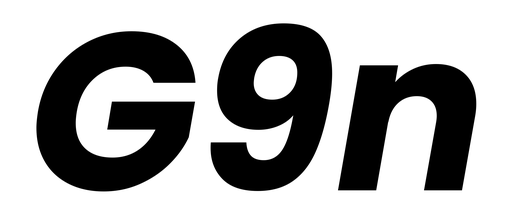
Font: Poppins-BoldItalic